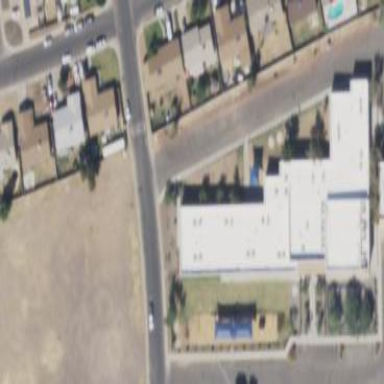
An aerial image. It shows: Building.